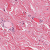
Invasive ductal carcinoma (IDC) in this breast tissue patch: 0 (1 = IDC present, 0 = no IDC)